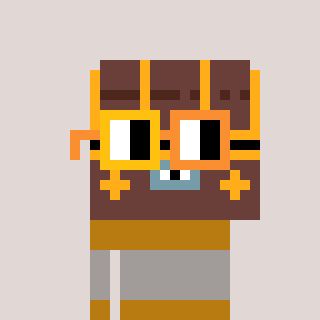
a pixel art character with square yellow and orange glasses, a treasure chest-shaped head and a gold-colored body on a warm background